Question: I have a dataset called 'fruits_by_number' like this:
'''
category Number
Apple 4
Banana 5
Orange 2
Pear 0
'''
I want to make a graph that on the x axis has bars symbolizing the fruit category and on the y axis the count as a height.
I have tried this:
'''
qplot(x = category , y = number, data = fruits_by_number, geom = "dot")
'''
My first question is: How instead of '"dot"' I ask for a bar?
My second questions is: Even if I get a bar, since in the (actual) dataset the fruit names are about 30, underneath the x-axis legend I get a big mess.
I saw this:
'''
qplot(data = movies_df,Runtime,fill = Genre,bins = 30)
'''
On <URL> there is this image:

which is something close to what I want to get.
I tried to substitute 'fill' with 'dodge', but it did not work.
Could you help me on how to make a graph that the fruit categories will be arranged by color on the right (like in the image) and then I will have colorfur non-overlappping bars with height equal to the number?
PS1: If I follow this recommendation:
'''
p <- ggplot(data = trans_units_by_subject, aes(x = category, y = sumUnits_t, fill = category))
p + geom_bar(stat = "identity")
'''
I still get underneath the x-axis the descriptions like this: <URL>
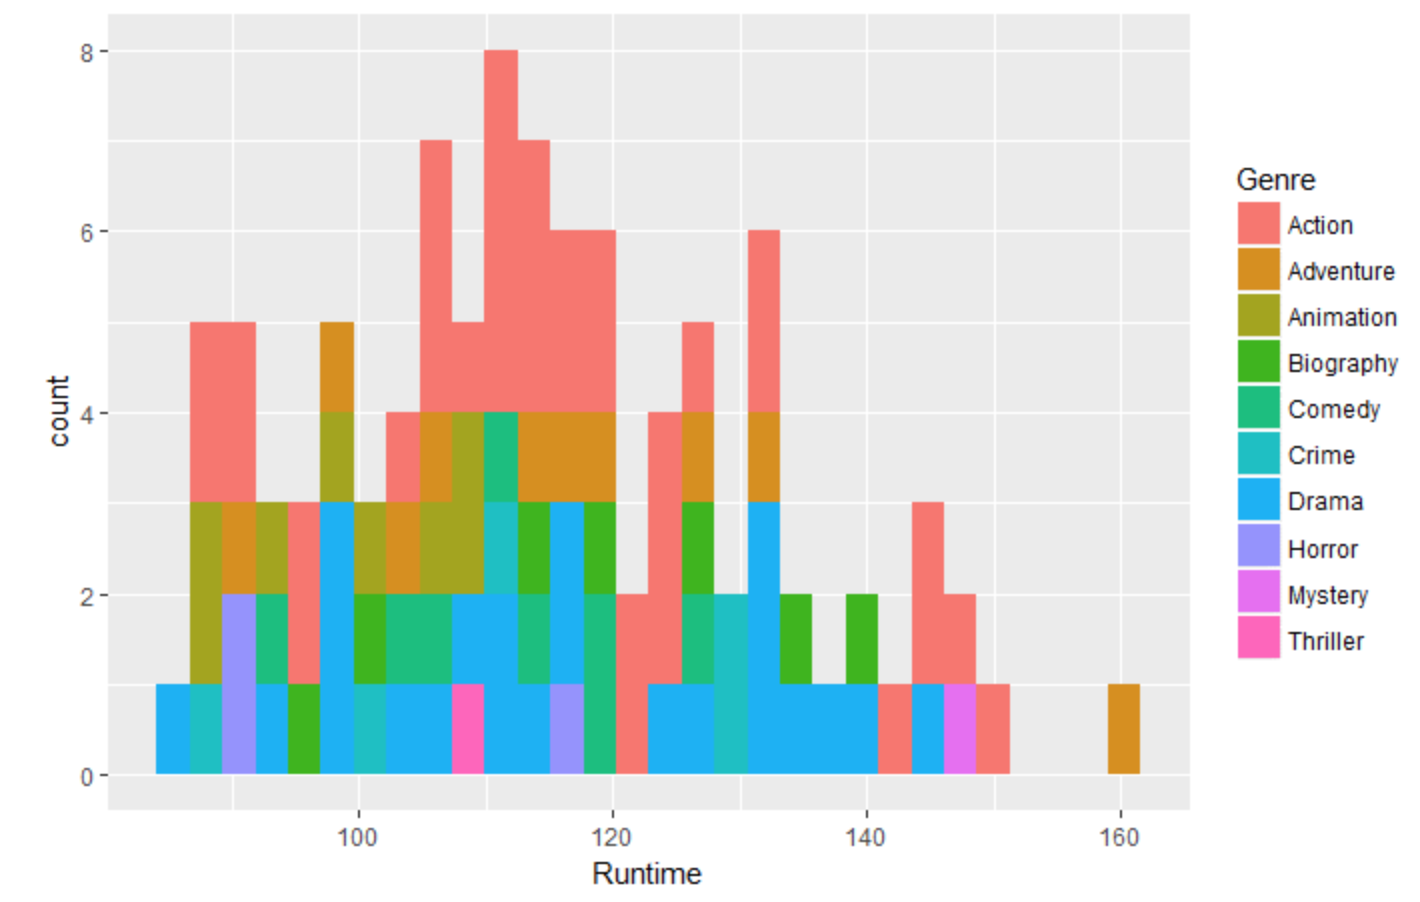
Answer: I suggest turning your plot sideways to accommodate the 30 categories. Using your data above,
'''
require(ggplot2)
ggplot(fruits_by_number) +
geom_bar(aes(x = category,
y = Number,
fill = category),
stat = "identity") +
coord_flip()
'''
where the above 'fill' adds colors to the bars (remove this to make them all the same color), and the data is,
'''
fruits_by_number <-
read.table(text='
category Number
Apple 4
Banana 5
Orange 2
Pear 0',
header=T)
'''